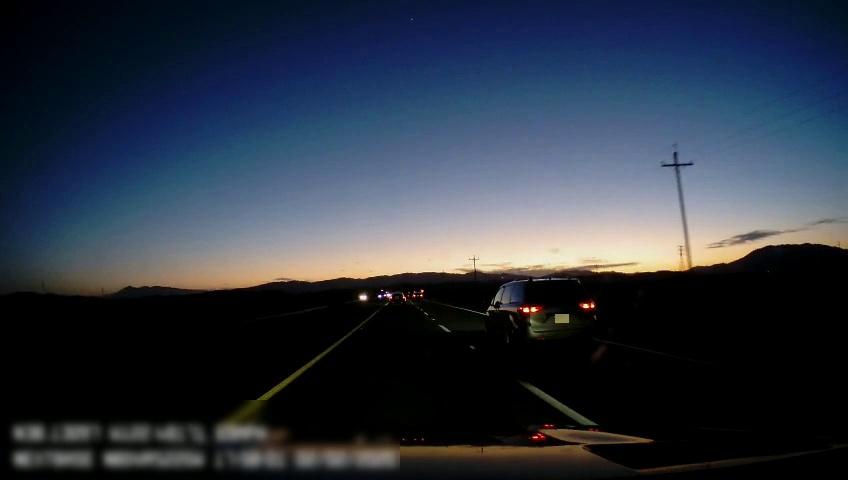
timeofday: Dusk/Dawn/Twilight
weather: Sunny
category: Drivable Space
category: Vehicles | SUV
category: Vehicles | SUV
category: Vehicles | SUV
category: Lanes | Alternate Lane
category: Lanes | Current Lane
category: Lanes | Current Lane